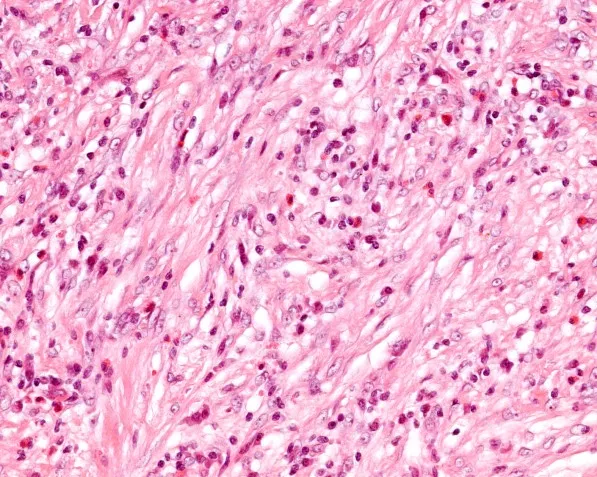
Photomicrograph showing features of inflammatory myofibroblastic tumour (Haematoxylin and Eosin x 50).
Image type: pathology (h&e)